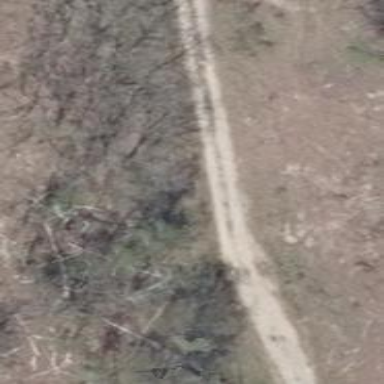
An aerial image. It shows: Dirt track road with grade3 tracktype.